Question: im doing a XML exercise and i got an error.
I did this XML(based on the google image above):
'''
<google>
<result id = "">
<title>....</title>
<description>.....</description>
<link>.......</link>
</result>
<totalResults>About 718.000 results</totalResults>
</google>
'''
Then my XSD:
'''
xmlns:xs="http://www.w3.org/2001/XMLSchema">
<xs:element name="google">
<xs:complexType>
<xs:sequence>
<xs:element name="result" maxOccurs="unbounded">
<xs:complexType>
<xs:sequence>
<xs:element type="xs:string" name="title"/>
<xs:element type="xs:string" name="description"/>
<xs:element type="xs:string" name="link"/>
</xs:sequence>
<xs:attribute type="xs:byte" name="id"/>
</xs:complexType>
</xs:element>
<xs:element type="xs:string" name="totalResults"/>
</xs:sequence>
</xs:complexType>
</xs:element>
</xs:schema>
'''
My doubt is, in XSD i can define this -> '<xs:element name="result" maxOccurs="unbounded">'if the results are "About 718.000 results".
My doubt its because 718.000 is a big number so i guess i can define "unbounded", and i saw this in some examples on my search. But unbounded means like "infinte" so im a bit confuse if its is appropriate or not use in this case "unbounded".
What do you think?

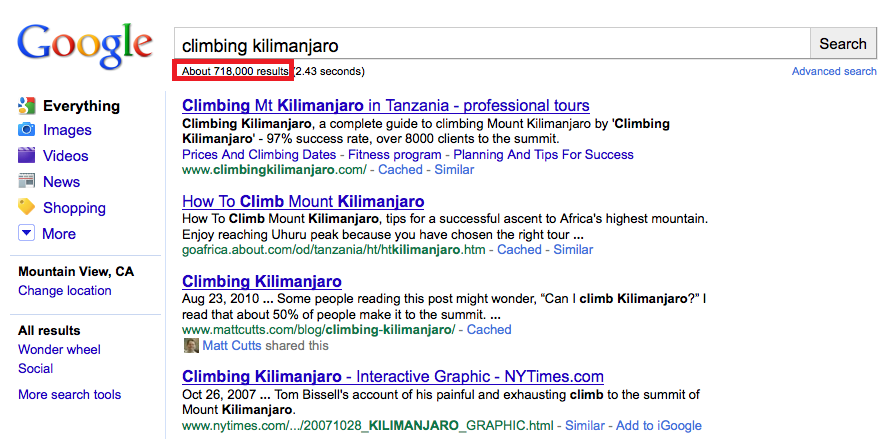
Answer: In any case, XSD does not offer any other way of modelling "a sequence of things of unknown and potentially infinite length".
So you're stuck with it. Not sure if this is what you are getting at.